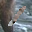
Label: 1